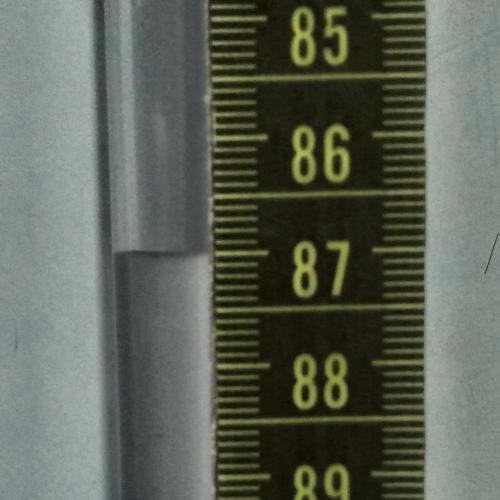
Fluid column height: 87.0 cm